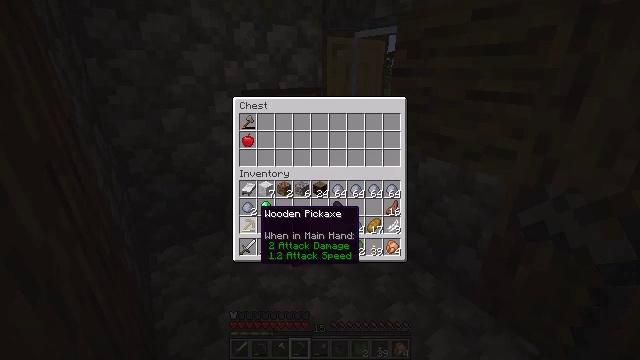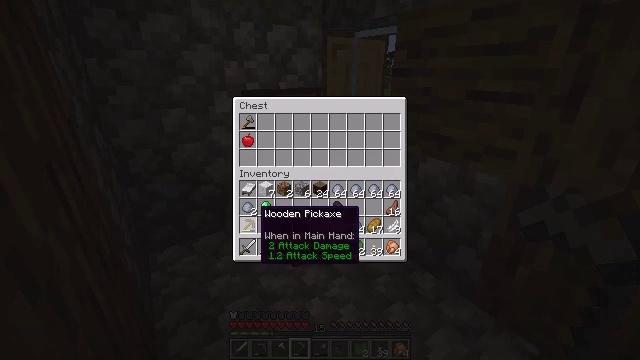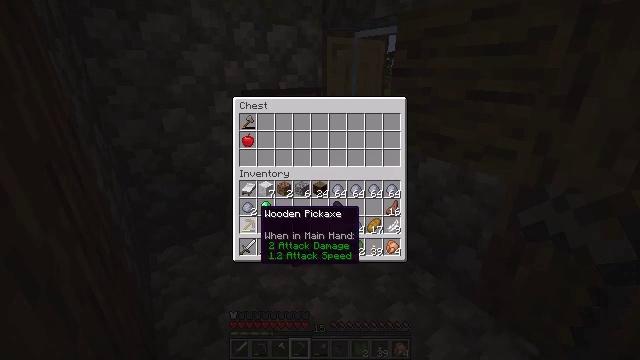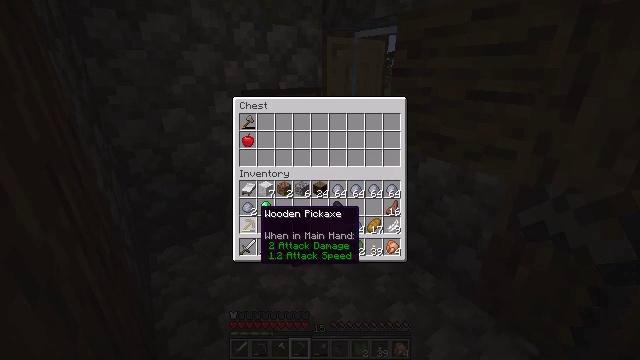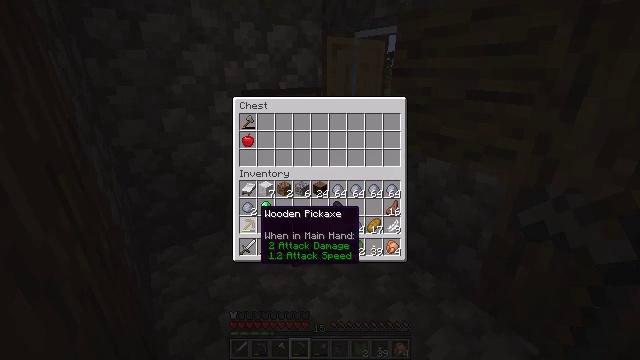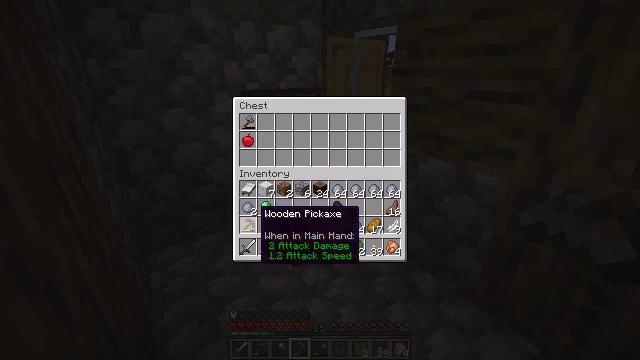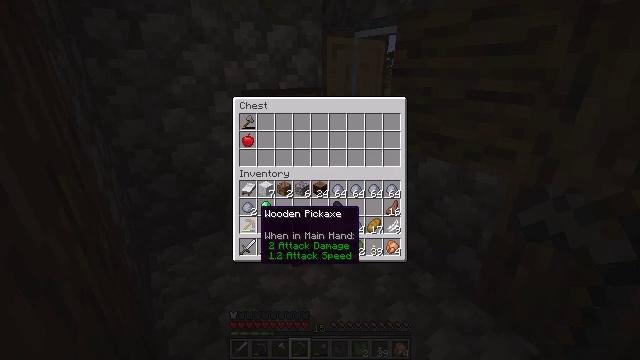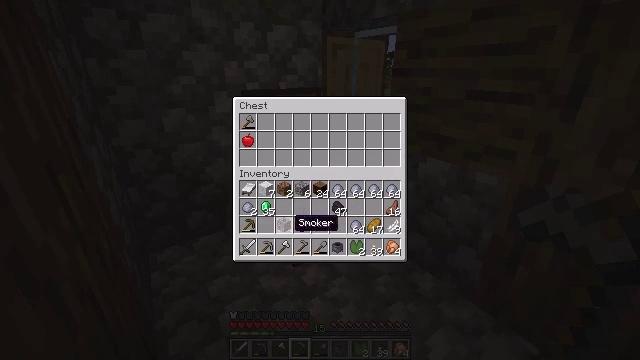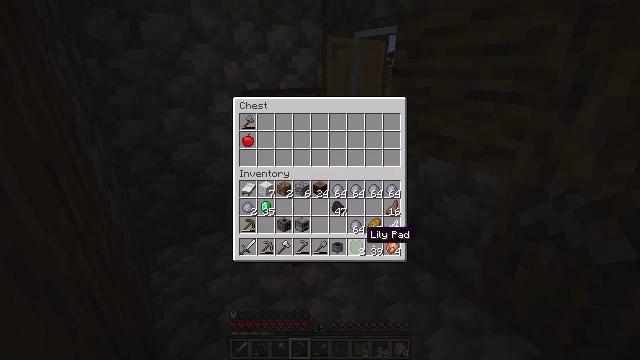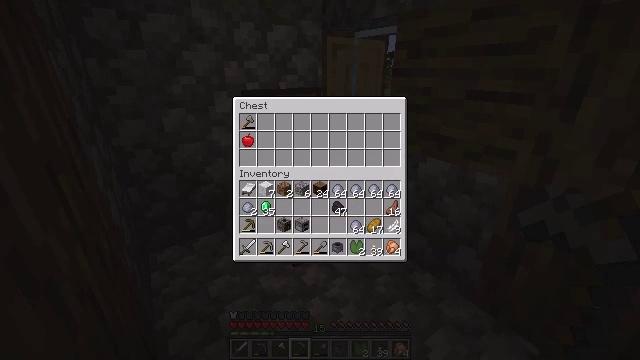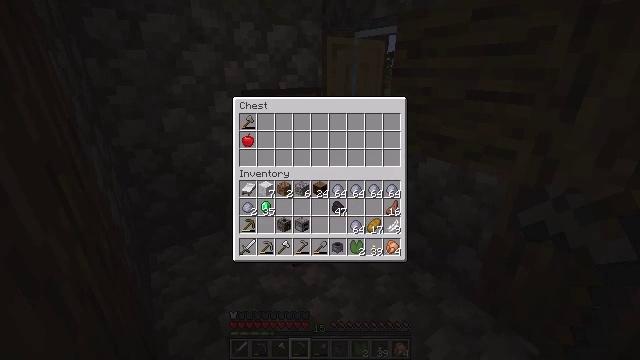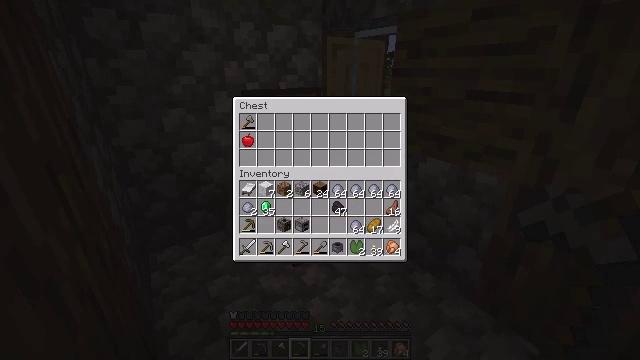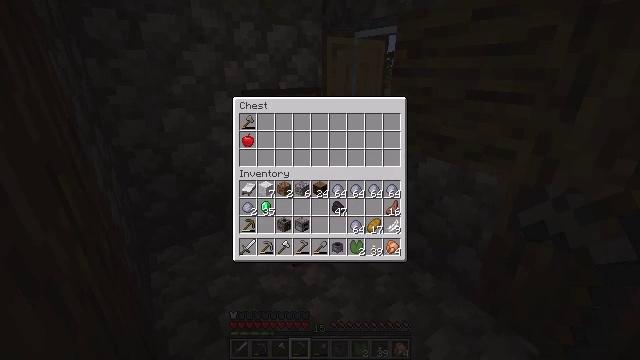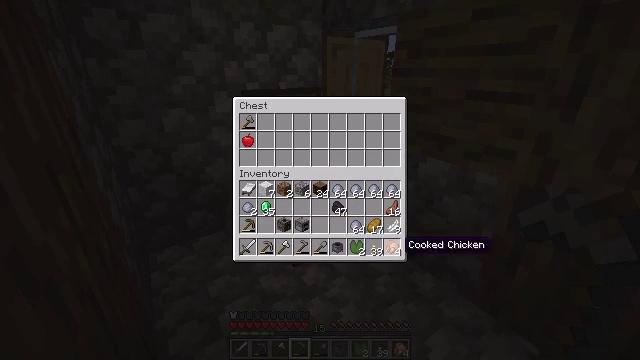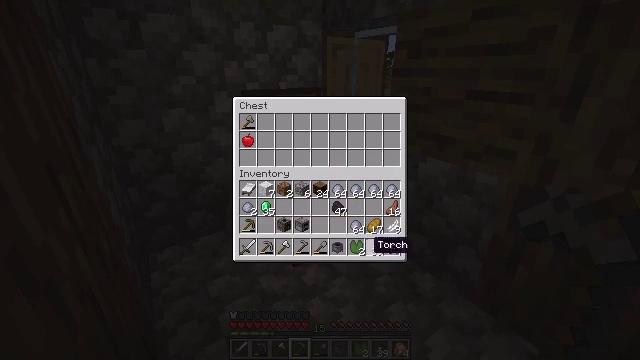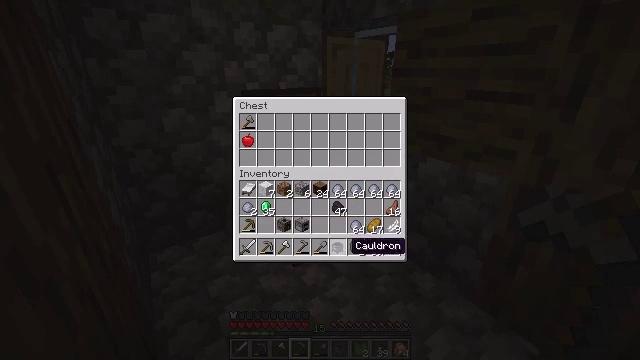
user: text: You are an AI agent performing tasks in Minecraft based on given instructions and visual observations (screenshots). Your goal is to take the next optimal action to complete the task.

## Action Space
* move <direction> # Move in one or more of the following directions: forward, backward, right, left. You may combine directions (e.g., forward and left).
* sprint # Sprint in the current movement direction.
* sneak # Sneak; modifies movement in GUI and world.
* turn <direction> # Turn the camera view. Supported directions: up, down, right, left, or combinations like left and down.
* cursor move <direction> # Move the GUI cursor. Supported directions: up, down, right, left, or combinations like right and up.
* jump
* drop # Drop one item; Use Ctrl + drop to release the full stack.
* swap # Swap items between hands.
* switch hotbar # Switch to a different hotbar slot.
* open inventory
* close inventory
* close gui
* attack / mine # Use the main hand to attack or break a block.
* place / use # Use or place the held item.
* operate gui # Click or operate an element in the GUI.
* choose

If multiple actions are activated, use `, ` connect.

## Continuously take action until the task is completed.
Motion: motion action
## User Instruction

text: Collect some oak leaves.
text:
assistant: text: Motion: sneak
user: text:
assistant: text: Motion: sneak
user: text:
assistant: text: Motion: sneak
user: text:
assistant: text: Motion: sneak
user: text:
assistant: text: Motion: sneak
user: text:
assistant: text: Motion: sneak
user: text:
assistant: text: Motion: sneak, cursor move right and down
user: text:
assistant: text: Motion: sneak, cursor move right and down
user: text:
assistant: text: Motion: sneak, cursor move right and down
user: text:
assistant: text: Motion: no_op
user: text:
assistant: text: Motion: no_op
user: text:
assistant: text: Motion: no_op
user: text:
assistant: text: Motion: cursor move left
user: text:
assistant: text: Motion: cursor move left
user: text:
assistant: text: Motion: cursor move left
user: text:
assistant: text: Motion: no_op
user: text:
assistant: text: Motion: no_op
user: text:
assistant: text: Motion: no_op
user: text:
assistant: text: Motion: no_op
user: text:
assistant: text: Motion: no_op
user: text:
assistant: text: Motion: cursor move left
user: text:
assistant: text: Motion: cursor move left
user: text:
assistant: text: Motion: no_op
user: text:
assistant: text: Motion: no_op
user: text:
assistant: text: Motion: no_op
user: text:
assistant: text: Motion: no_op
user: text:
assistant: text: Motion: no_op
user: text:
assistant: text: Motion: no_op
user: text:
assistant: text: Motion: cursor move right
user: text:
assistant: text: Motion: cursor move right and down